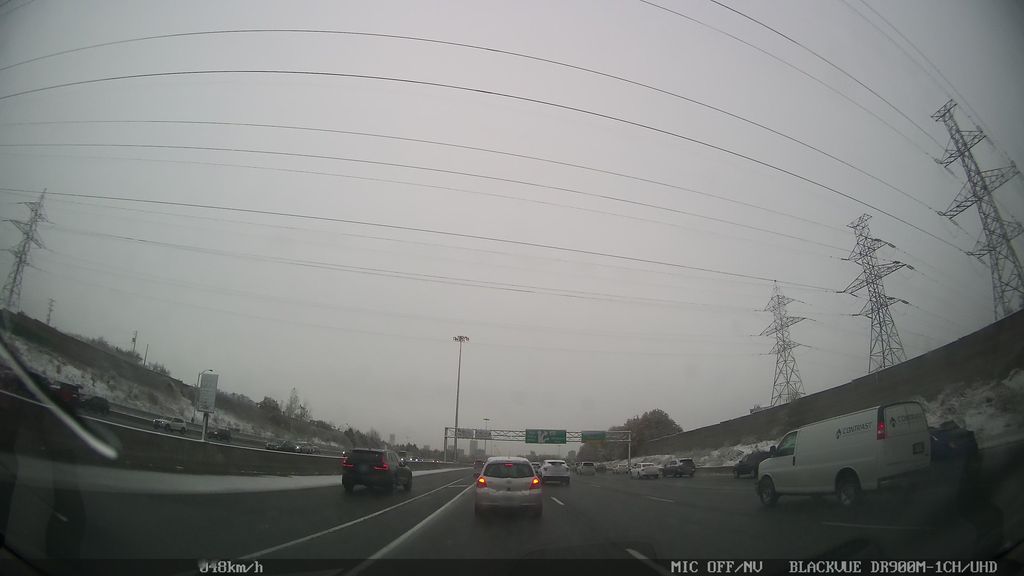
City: toronto